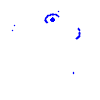
Particle: electron